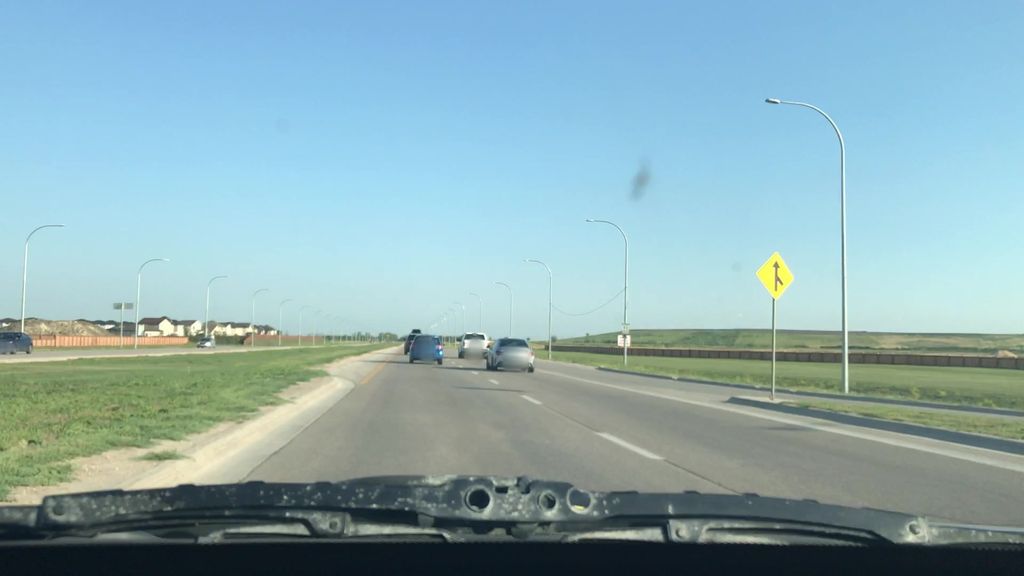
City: winnipeg